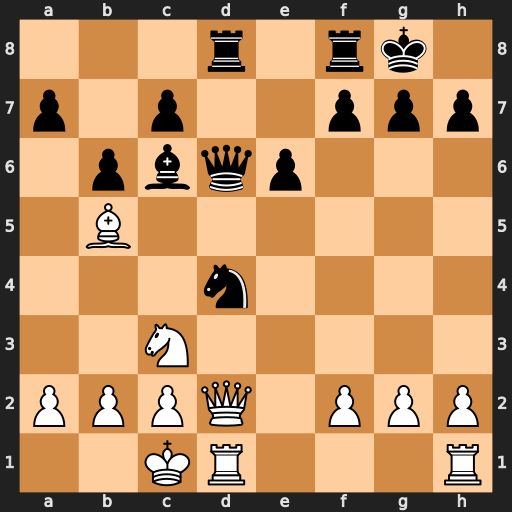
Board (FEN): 3r1rk1/p1p2ppp/1pbqp3/1B6/3n4/2N5/PPPQ1PPP/2KR3R
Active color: w
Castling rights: -
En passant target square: -
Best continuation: Qxd4 Qxd4 Rxd4 Rxd4 Bxc6